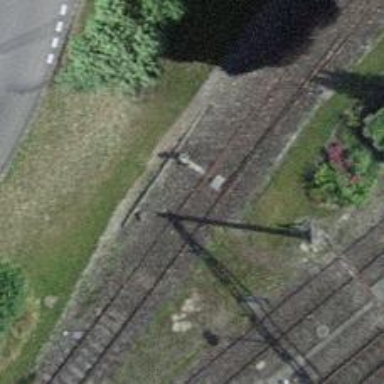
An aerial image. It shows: Railway switch.